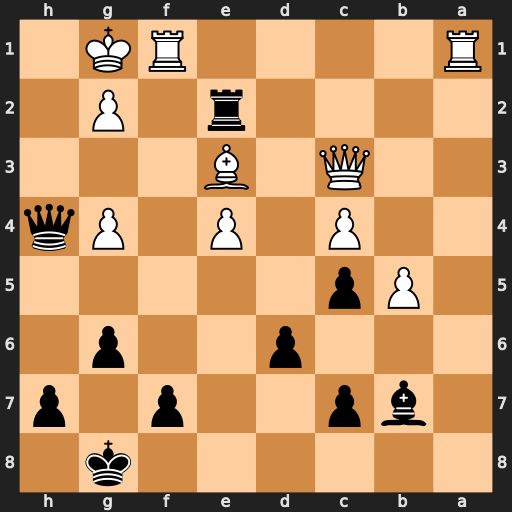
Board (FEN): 6k1/1bp2p1p/3p2p1/1Pp5/2P1P1Pq/2Q1B3/4r1P1/R4RK1
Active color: b
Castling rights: -
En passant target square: -
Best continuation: Qg3 Rf2 Rxf2 Bxf2 Qxc3